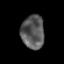
Tissue: prostate
Cell type: Epithelial cells
Senescence score: 0.2931
Nuclear area (px): 757
Mean DAPI intensity: 88.725